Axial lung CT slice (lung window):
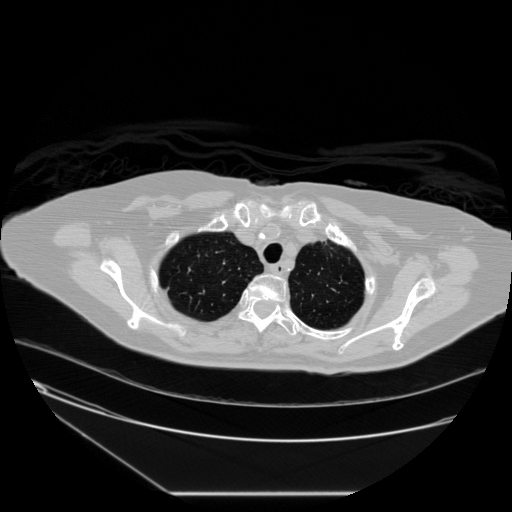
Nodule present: no